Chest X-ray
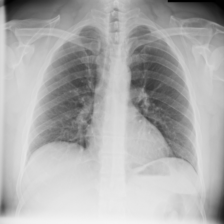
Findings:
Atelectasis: negative
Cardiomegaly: negative
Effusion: negative
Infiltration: negative
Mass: negative
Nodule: negative
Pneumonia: negative
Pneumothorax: negative
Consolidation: negative
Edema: negative
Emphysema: negative
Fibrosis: negative
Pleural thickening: negative
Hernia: negative